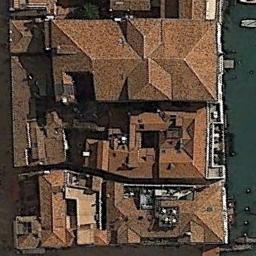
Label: palace